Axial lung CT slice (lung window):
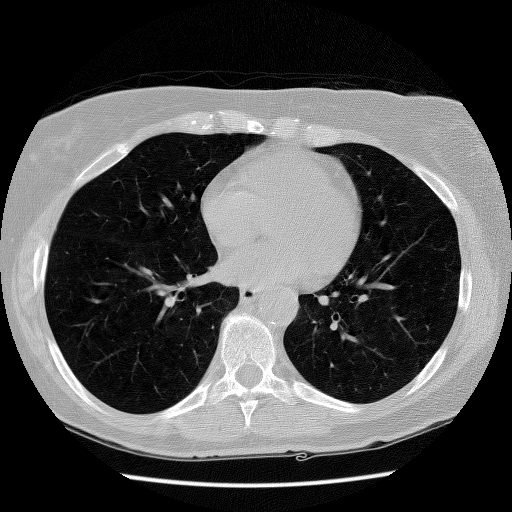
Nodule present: no